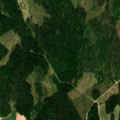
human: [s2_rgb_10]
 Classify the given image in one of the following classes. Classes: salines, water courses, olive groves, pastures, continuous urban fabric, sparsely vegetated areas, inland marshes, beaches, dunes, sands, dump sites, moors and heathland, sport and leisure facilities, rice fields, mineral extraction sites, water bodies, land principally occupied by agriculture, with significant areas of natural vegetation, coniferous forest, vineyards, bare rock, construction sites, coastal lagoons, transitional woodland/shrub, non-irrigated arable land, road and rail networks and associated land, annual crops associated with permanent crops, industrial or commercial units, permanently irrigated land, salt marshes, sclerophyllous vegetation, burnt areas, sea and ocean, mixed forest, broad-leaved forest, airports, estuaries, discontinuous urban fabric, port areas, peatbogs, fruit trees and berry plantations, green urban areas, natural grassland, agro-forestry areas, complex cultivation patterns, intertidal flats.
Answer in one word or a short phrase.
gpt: land principally occupied by agriculture, with significant areas of natural vegetation, coniferous forest, mixed forest, transitional woodland/shrub